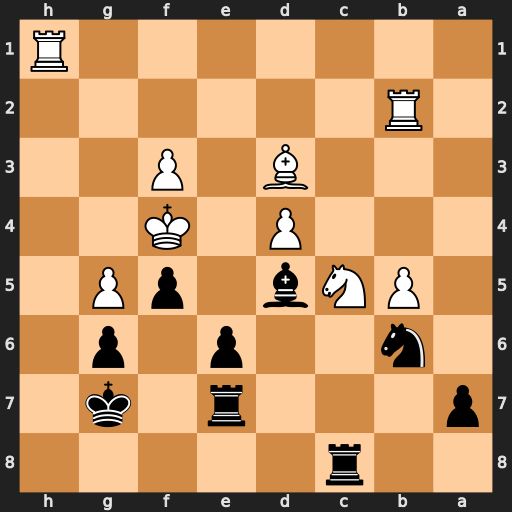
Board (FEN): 2r5/p3r1k1/1n2p1p1/1PNb1pP1/3P1K2/3B1P2/1R6/7R
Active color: b
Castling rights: -
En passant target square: -
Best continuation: e5+ dxe5 Rxc5